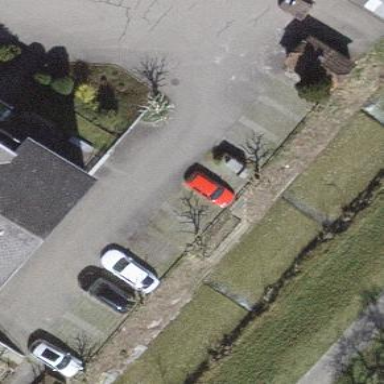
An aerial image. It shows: Parking available on the street side.